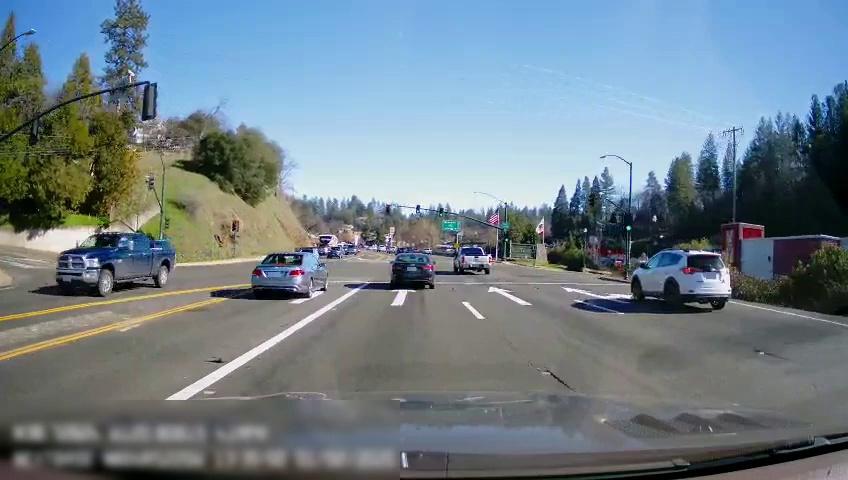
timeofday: Day
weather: Sunny
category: Drivable Space
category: Vehicles | Truck
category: Vehicles | Truck
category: Vehicles | Car
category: Vehicles | SUV
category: Vehicles | Car
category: Vehicles | SUV
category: Vehicles | Truck
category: Vehicles | SUV
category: Vehicles | Car
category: Lanes | Current Lane
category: Lanes | Current Lane
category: Lanes | Alternate Lane
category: Lanes | Alternate Lane
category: Lanes | Opposite Lane
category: Lanes | Alternate Lane
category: Traffic | Signs
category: Traffic | Signs
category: Traffic | Lights
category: Traffic | Lights
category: Traffic | Lights
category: Traffic | Lights
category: Traffic | Lights
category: Traffic | Lights
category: Traffic | Signs
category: Traffic | Lights
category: Traffic | Lights